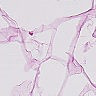
Metastatic tissue present: no